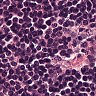
Metastatic tissue present: no